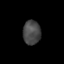
Tissue: lung
Cell type: Epithelial cells
Senescence score: 0.171
Nuclear area (px): 419
Mean DAPI intensity: 71.604